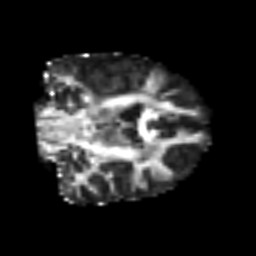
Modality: FA
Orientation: coronal
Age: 49
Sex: male
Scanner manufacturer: siemens
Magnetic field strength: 3 T
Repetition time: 6.1 s
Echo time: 0.101 s